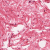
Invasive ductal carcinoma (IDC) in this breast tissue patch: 0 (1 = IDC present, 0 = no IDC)